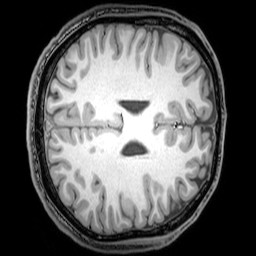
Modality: T1w
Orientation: axial
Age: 22
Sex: male
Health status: healthy
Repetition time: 0.081 s
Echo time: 0.037 s